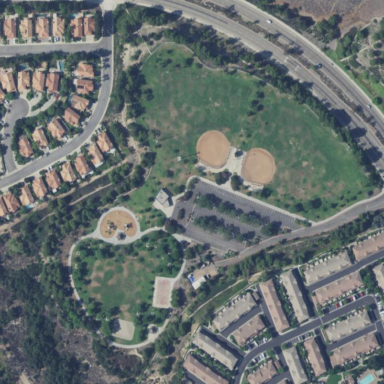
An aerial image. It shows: Park.